九年级 · 解析几何
如图, 是二次函数 $y=a x^{2}+b x+c(a \neq 0)$ 的图象的一部分, 给出下列结论中正确的是 ( )

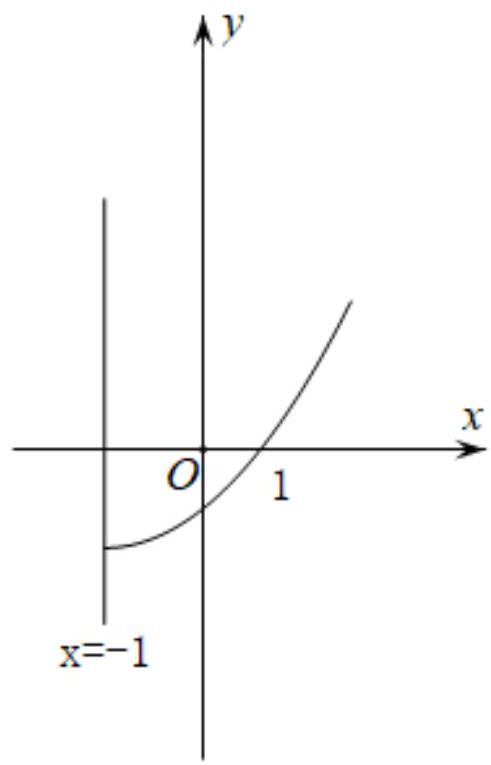
A. $b c>0$
B. $b>2 a$
C. $a \cdot b+c=0$
D. $a-2 b+c<0$

答案: D
解析: 根据二次函数的图像与各系数的关系即可依次判断.

【详解】解: $\because$ 二次函数开口方向向上, 对称性为 $x=-1<0$

$\therefore a>0, \quad b>0,-\frac{b}{2 a}=-1$

$\therefore b=2 a, B$ 错误;

$\because$ 函数与 $x$ 轴交于负半轴

$\therefore c<0$,

$\therefore b c<0, A$ 错误;

$\because$ 图像过 $(1,0)$

$\therefore a+b+c=0$,

$\because b=2 a$,

$\therefore c=-a-b=-3 a$,

$\therefore a-2 b+c=-3 b$,

$\because b>0$,

$\therefore-3 b<0$, 所以 $D$ 正确.

$\because a \cdot b+c=2 a^{2}+c$, 大小无法判断, $C$ 错误

故选: $D$.

【点睛】本题考查了二次函数的图象与系数的关系: 二次函数 $y=a x^{2}+b x+c(a \neq 0)$ 的图象为抛物线, 当 $a>0$, 抛物线开口向上; 对称轴为直线 $x=-\frac{b}{2 a}$; 抛物线与 $y$ 轴的交点坐标为 $(0, c)$.